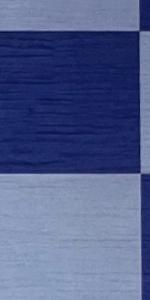
Label: Empty